Question: I have a listview and textview in Activty When I click a value in a listview, that selected item will display in a textivew.
I have attached my sample code,please help me.

'''
MainActivity.java
public class MainActivity extends Activity {
TextView txt_disp;
ListView lv;
String fruits[]={"Apple","Orange","Banana","Grapes","kiwi"};
@Override
protected void onCreate(Bundle savedInstanceState) {
super.onCreate(savedInstanceState);
setContentView(R.layout.activity_main);
txt_disp=(TextView)findViewById(R.id.textView1);
lv=(ListView)findViewById(R.id.listView1);
ArrayList<SamplePOJO> searchResults = GetSearchResults();
CustomAdapter ea=new CustomAdapter(this, searchResults);
lv.setAdapter(ea);
// here i need to set the text(txt_display)
} }
CustomAdapter.java
public View getView(final int position, View convertView, ViewGroup parent) {
final ViewHolder holder;
if (convertView == null) {
convertView = mInflater.inflate(R.layout.row1, null);
holder = new ViewHolder();
holder.fruit=(TextView) convertView.findViewById(R.id.txt_fruit);
convertView.setTag(holder);
} else {
holder = (ViewHolder) convertView.getTag();
}
holder.fruit.setText(ContactArrayList.get(position).getFruit());
holder.fruit.setOnClickListener(new OnClickListener() {
@Override
public void onClick(View v) {
// TODO Auto-generated method stub
String dis=holder.fruit.getText().toString();
System.out.println("Selected Text:"+dis);
//Selected text value set into textview in MainActivity
}
});
return convertView;
}
'''
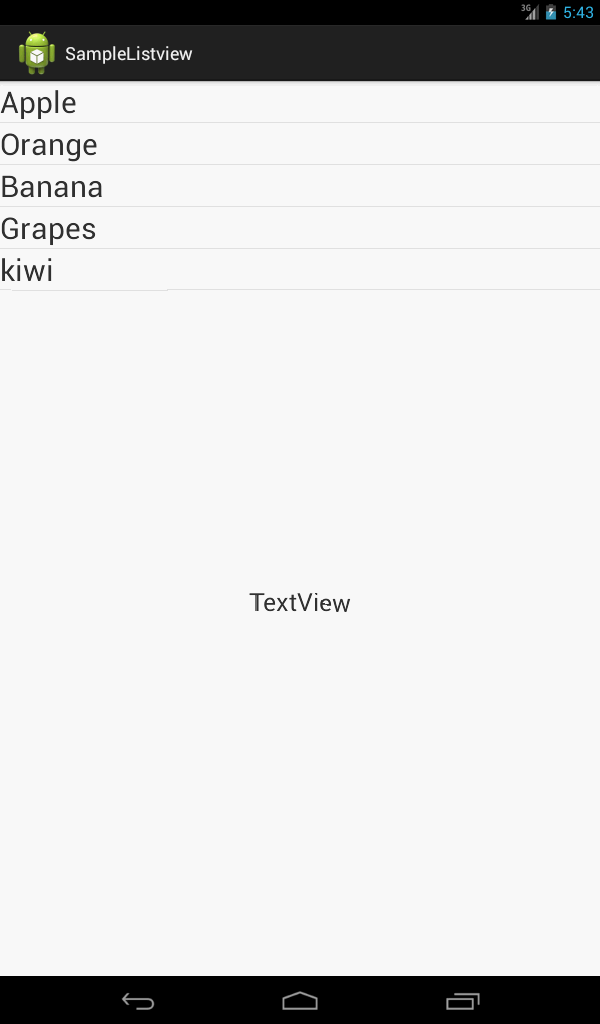
Answer: in your CustomAdapter, define a TextView field and a setter for it, then in the onCreate set the textField to the textfield you pulled using findviewbyid
'''
MainActivity.java
public class MainActivity extends Activity {
TextView txt_disp;
ListView lv;
String fruits[]={"Apple","Orange","Banana","Grapes","kiwi"};
@Override
protected void onCreate(Bundle savedInstanceState) {
super.onCreate(savedInstanceState);
setContentView(R.layout.activity_main);
txt_disp=(TextView)findViewById(R.id.textView1);
lv=(ListView)findViewById(R.id.listView1);
ArrayList<SamplePOJO> searchResults = GetSearchResults();
CustomAdapter ea=new CustomAdapter(this, searchResults);
lv.setAdapter(ea);
// here i need to set the text(txt_display)
ea.setTextField(txt_disp);
} }
CustomAdapter.java
TextView textView;
public void setTextField(TextView tv){textView = tv;}
enter code here
public View getView(final int position, View convertView, ViewGroup parent) {
final ViewHolder holder;
if (convertView == null) {
convertView = mInflater.inflate(R.layout.row1, null);
holder = new ViewHolder();
holder.fruit=(TextView) convertView.findViewById(R.id.txt_fruit);
convertView.setTag(holder);
} else {
holder = (ViewHolder) convertView.getTag();
}
holder.fruit.setText(ContactArrayList.get(position).getFruit());
holder.fruit.setOnClickListener(new OnClickListener() {
@Override
public void onClick(View v) {
// TODO Auto-generated method stub
String dis=holder.fruit.getText().toString();
System.out.println("Selected Text:"+dis);
//Selected text value set into textview in MainActivity
textView.setText("Selected Text:"+dis);
}
});
return convertView;
}
'''